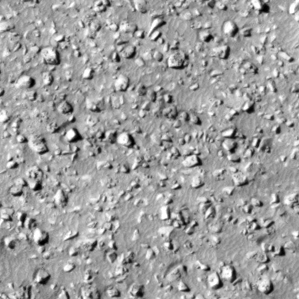
Label: non_frost